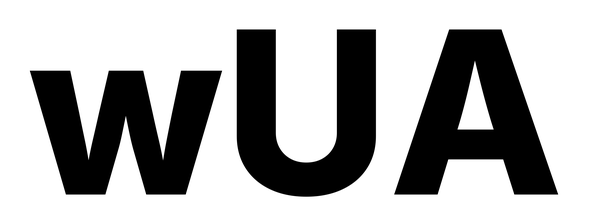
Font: Inter_ExtraBold